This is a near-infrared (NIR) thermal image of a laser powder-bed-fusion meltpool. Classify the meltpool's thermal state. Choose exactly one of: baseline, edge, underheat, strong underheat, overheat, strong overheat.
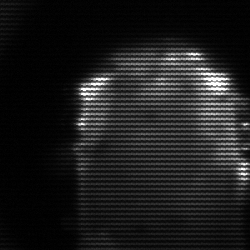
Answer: baseline